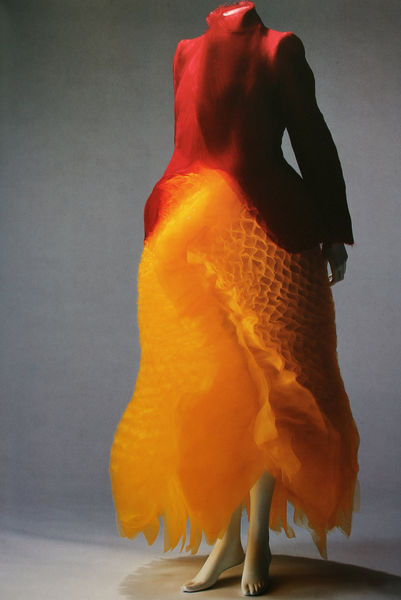
Titel: Jacke und Rock
Künstler: Junya Watanabe
Standort: Kyoto (Japan)
Institution: Kyoto Costume Institute
Schlagwörter: schatten, gelb, frau, grau, kleid, orange, dame, rot, mode, muster, rock, jacke, wand, bluse, kragen, boden, fransen, beine, füße, japan, papier, abendkleid, foto, fotografie, barfuß, puppe, oberteil, waben, damenkleid, ausgefranst, couture, oange